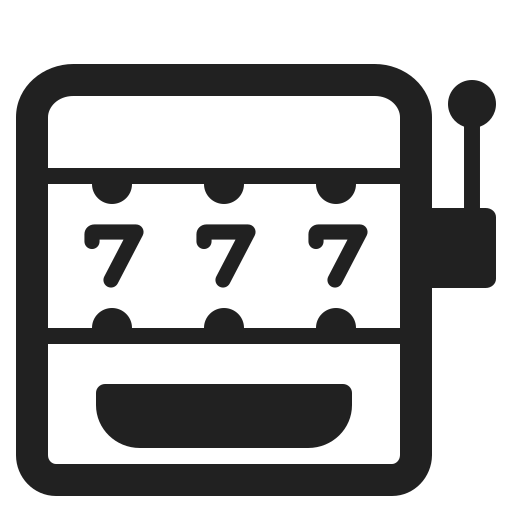
slot machine high contrast